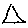
Label: triangle